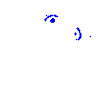
Particle: electron